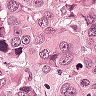
Metastatic tissue present: yes